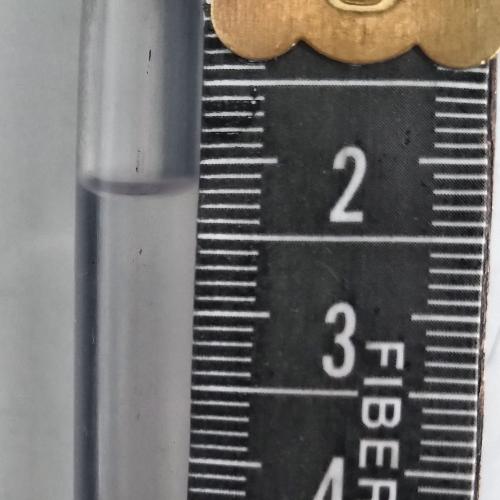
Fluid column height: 2.2 cm